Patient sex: F
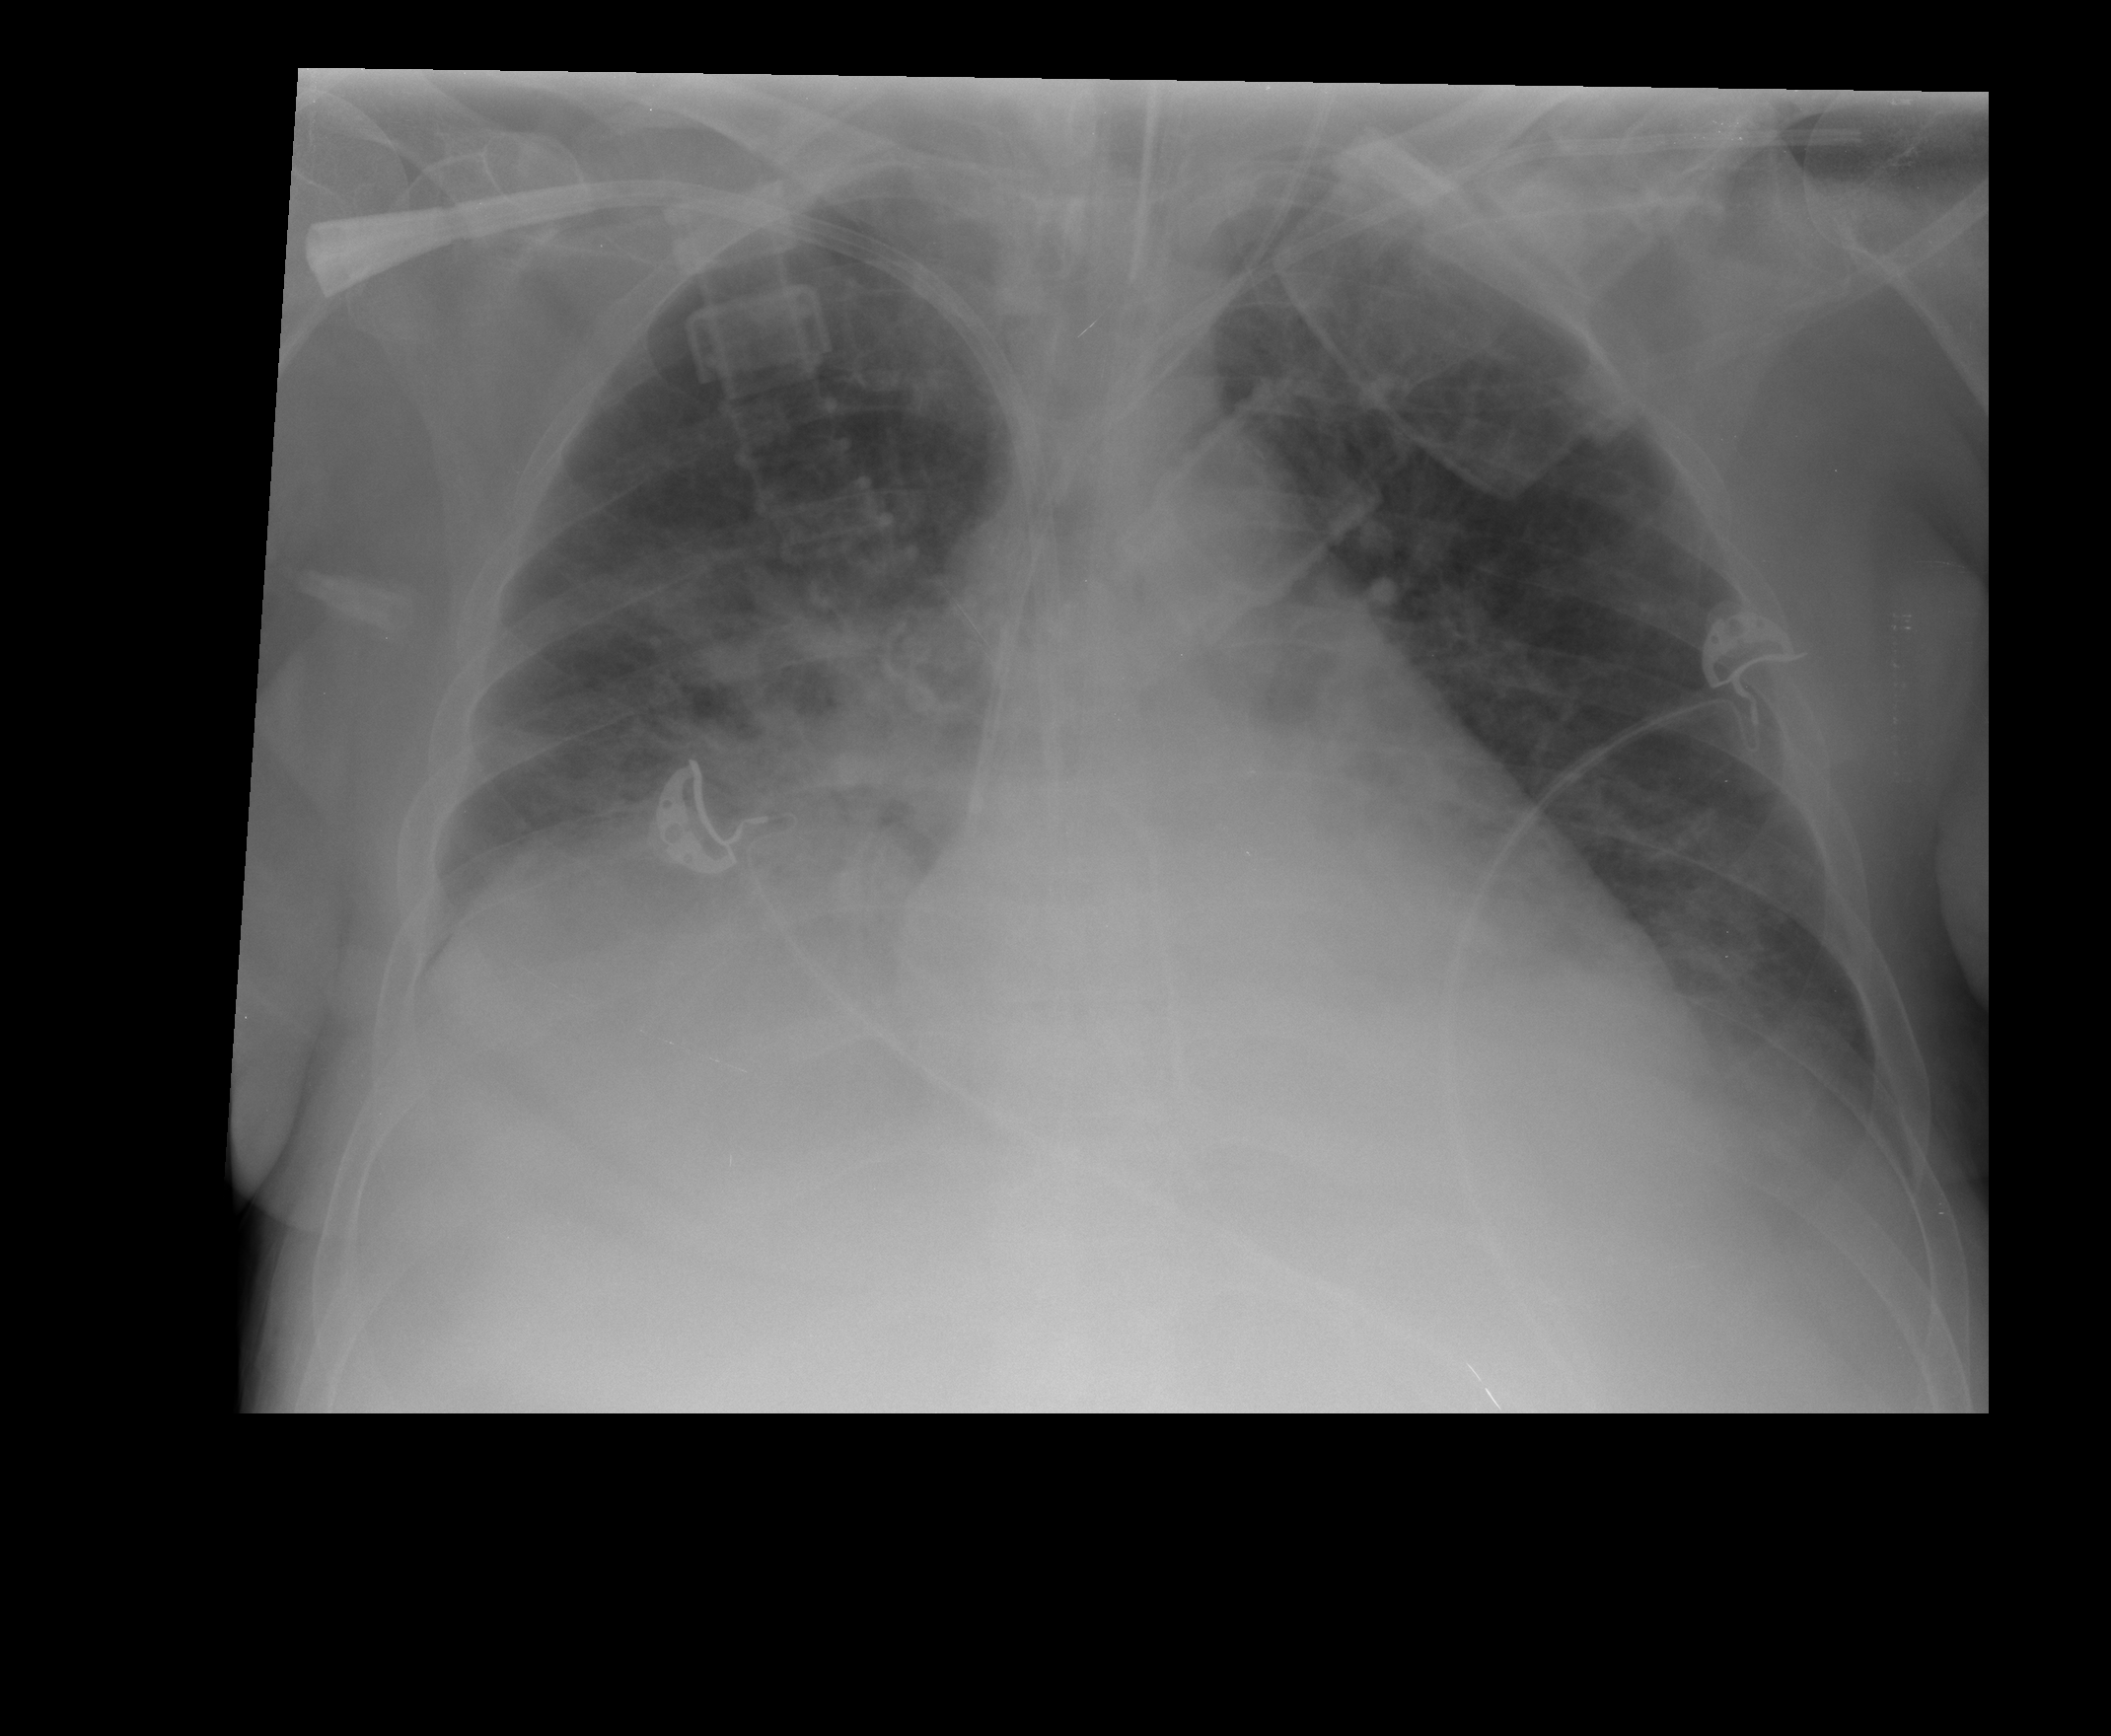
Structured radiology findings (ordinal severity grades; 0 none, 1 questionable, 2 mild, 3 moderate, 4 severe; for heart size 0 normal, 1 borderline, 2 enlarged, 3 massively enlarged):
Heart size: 2
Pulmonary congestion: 3
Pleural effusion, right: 1
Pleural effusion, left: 2
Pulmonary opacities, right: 3
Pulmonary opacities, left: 2
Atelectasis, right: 2
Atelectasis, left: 2